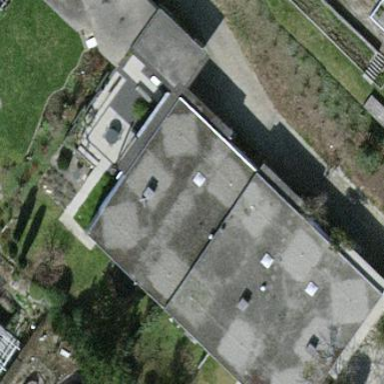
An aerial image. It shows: Terrace building.